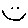
Label: smiley face